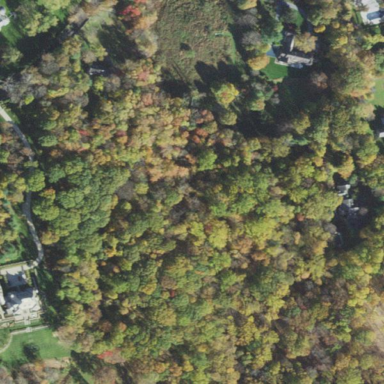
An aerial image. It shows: Existing preserved open space in the woodland.